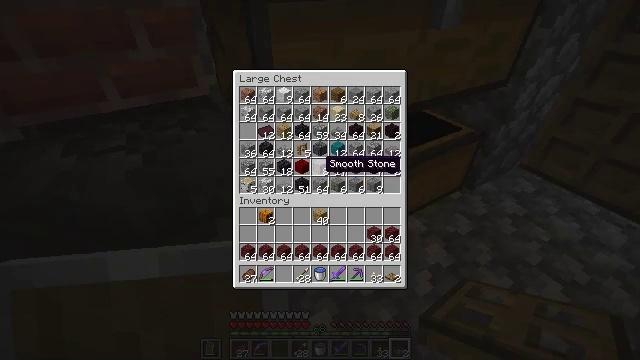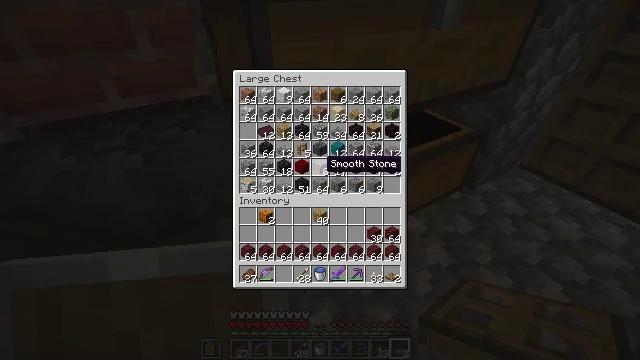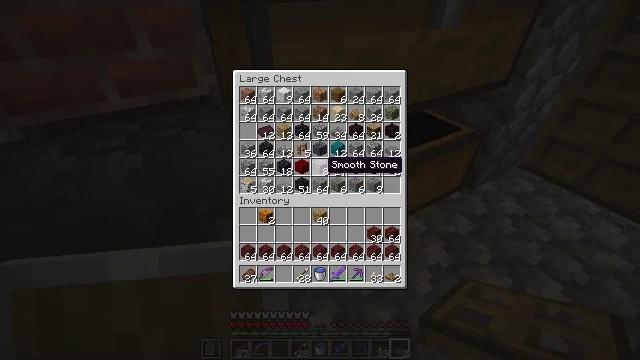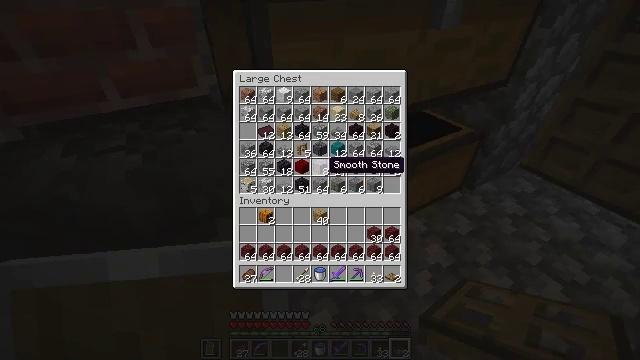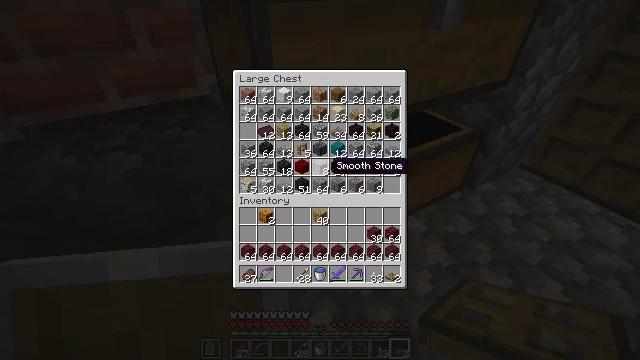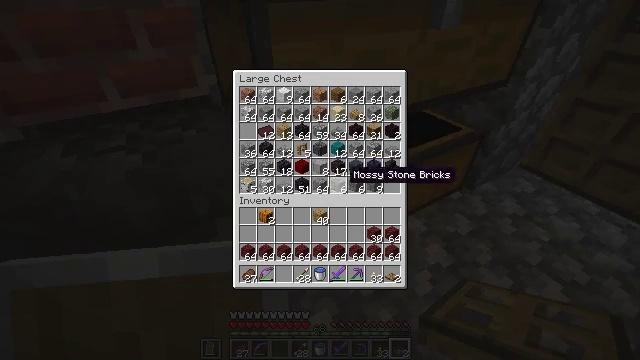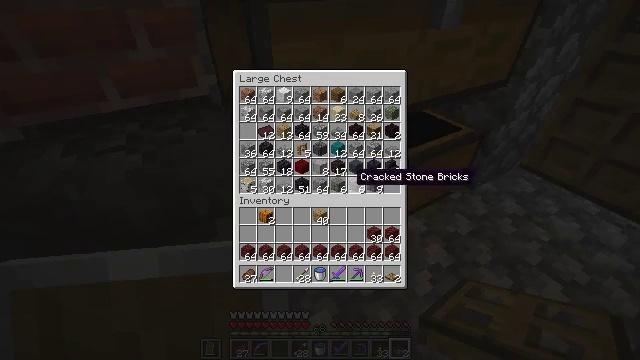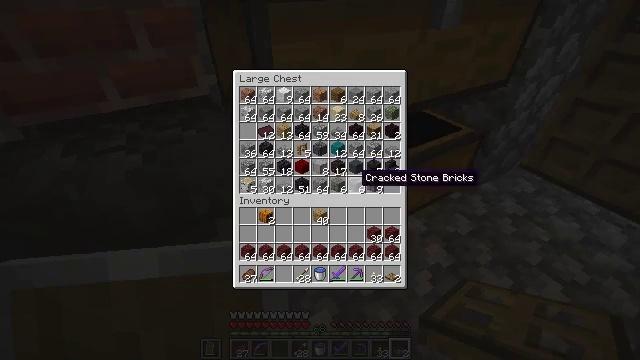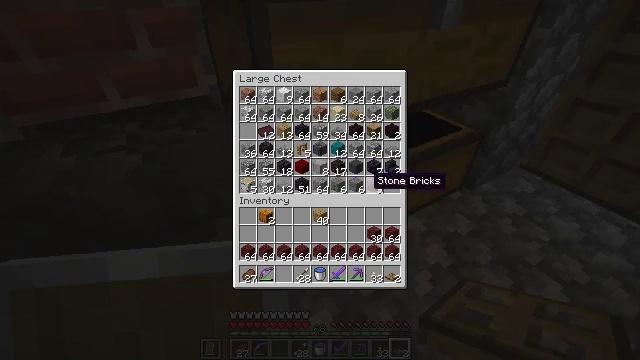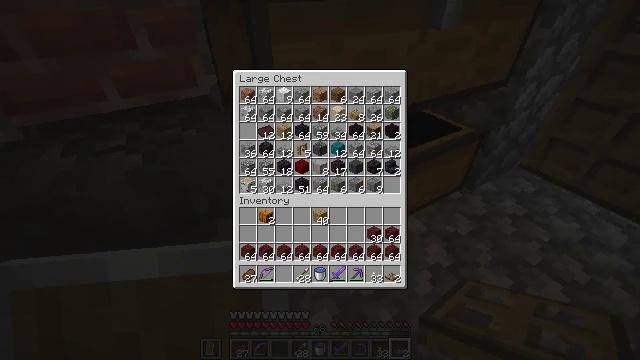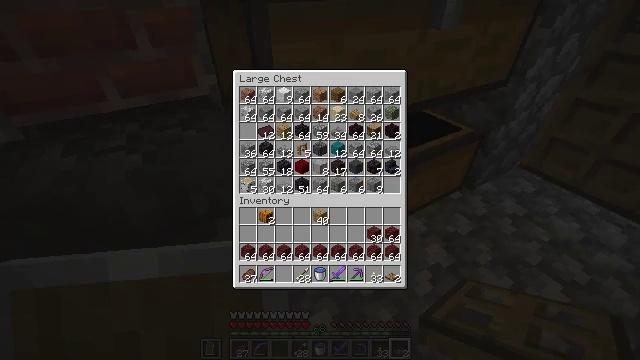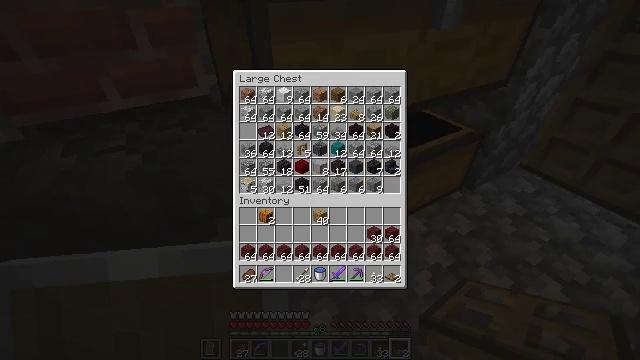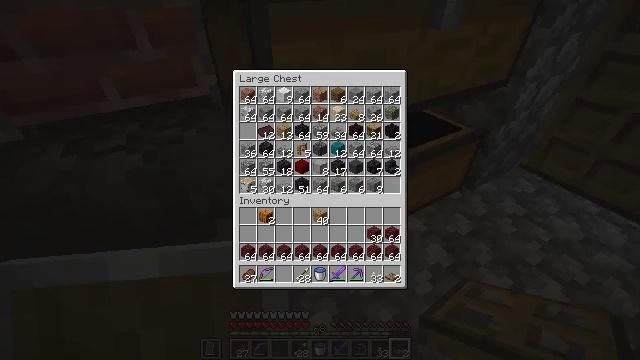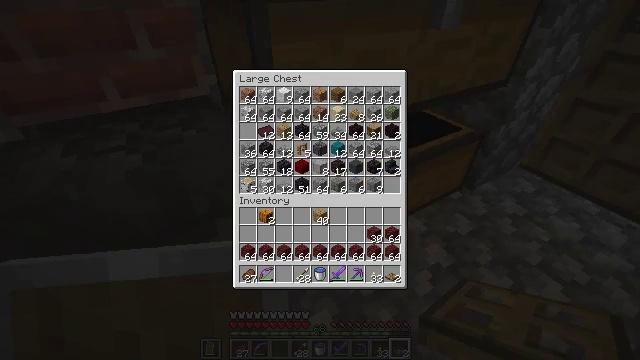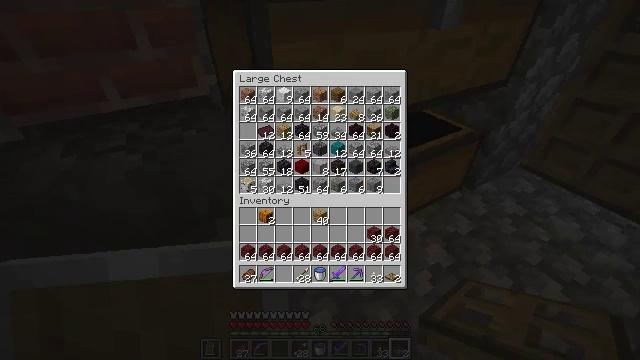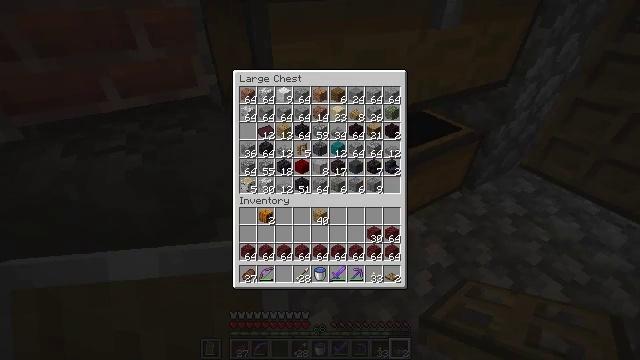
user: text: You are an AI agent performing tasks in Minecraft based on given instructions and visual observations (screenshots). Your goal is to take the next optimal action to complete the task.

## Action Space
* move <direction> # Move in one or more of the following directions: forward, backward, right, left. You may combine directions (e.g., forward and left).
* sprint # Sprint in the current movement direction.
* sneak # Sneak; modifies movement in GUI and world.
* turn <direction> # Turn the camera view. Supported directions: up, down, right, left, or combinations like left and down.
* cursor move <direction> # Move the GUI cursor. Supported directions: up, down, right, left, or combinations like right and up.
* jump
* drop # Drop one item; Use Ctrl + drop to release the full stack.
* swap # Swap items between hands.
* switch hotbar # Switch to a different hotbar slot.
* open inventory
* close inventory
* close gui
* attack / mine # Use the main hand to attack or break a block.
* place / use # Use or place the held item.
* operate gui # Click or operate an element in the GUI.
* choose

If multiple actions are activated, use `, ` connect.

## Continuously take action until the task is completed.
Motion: motion action
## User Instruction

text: Hunt a cow.
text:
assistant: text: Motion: no_op
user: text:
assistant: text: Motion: no_op
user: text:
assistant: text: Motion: no_op
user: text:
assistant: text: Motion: no_op
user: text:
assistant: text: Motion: turn right and down
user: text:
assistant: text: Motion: turn right
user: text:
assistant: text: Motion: no_op
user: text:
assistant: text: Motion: turn right
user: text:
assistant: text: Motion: turn right
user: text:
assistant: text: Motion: turn right
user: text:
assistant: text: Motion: no_op
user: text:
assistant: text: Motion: no_op
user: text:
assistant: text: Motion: no_op
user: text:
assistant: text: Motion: no_op
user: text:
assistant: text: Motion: no_op
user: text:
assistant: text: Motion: no_op
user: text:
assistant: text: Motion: close inventory
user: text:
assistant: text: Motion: close inventory
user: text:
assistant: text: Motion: turn up, close inventory
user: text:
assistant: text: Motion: turn right and up, close inventory
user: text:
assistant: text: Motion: turn up
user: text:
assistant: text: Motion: turn up
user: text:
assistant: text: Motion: no_op
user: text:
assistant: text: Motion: use / place
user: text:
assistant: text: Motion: use / place
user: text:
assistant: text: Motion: use / place
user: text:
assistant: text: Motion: no_op
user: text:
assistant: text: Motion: no_op
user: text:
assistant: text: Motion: no_op
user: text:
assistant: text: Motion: no_op